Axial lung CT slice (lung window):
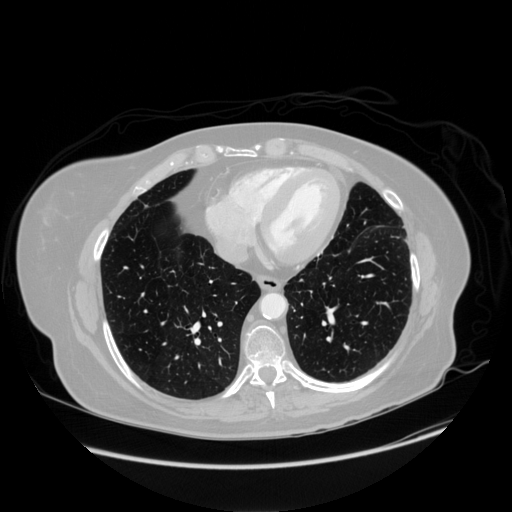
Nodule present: no